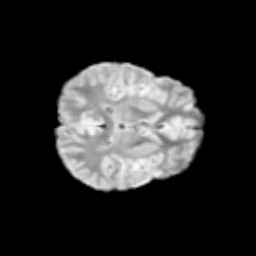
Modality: T2w
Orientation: axial
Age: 13
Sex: male
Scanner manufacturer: siemens
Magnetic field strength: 3 T
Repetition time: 3.8 s
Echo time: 0.07 s